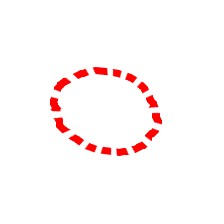
Shape: circle